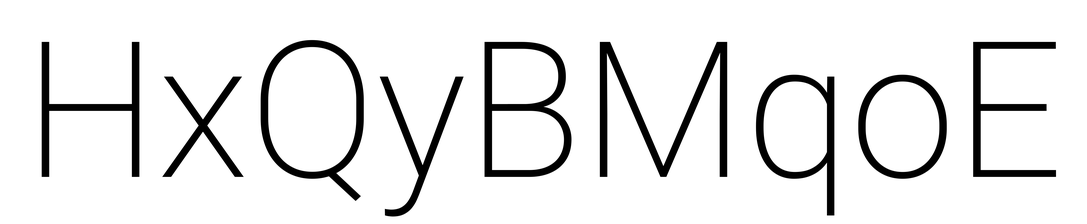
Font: Roboto_ExtraLight